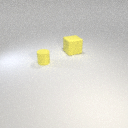
large yellow rubber cube behind small yellow rubber cylinder